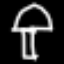
Label: mushroom